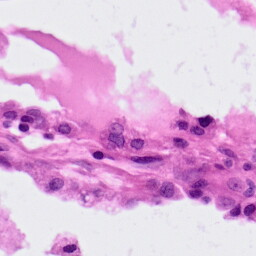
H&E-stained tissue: Lung